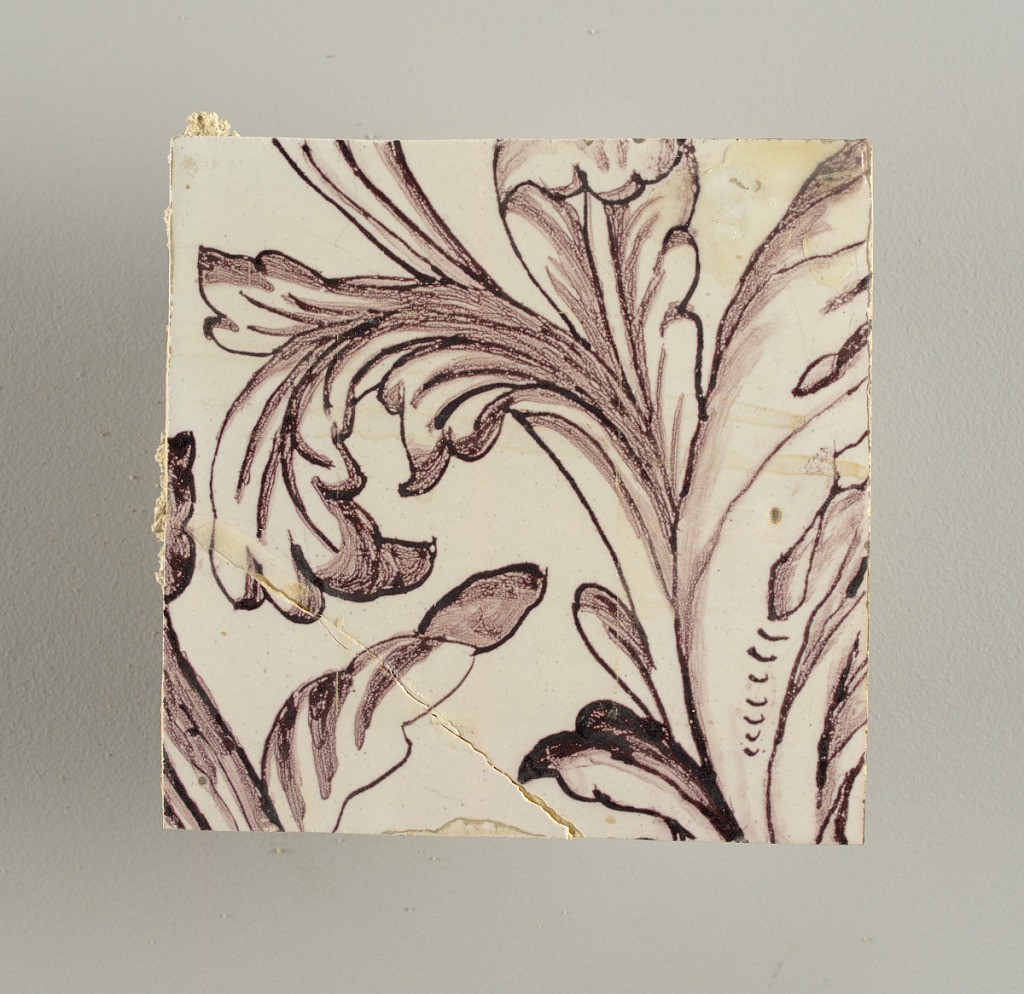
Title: Wall facing
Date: ca. 1725
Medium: Tin-glazed earthenware, underglaze
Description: Horizontal rectangle.  Thirty-seven tiles wide and twenty-one high with opening for door or window nineteen and one-half tiles high and twelve wide.  To left and right of opening, centered canopy above. Left, woman representing Hope, right, a sculputure urn.  Centered above opening, a mascaron.  Arabesque design of foliage.